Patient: sex F, age 57
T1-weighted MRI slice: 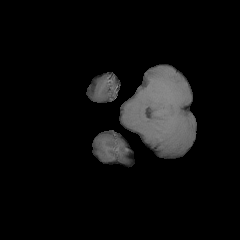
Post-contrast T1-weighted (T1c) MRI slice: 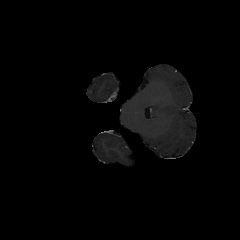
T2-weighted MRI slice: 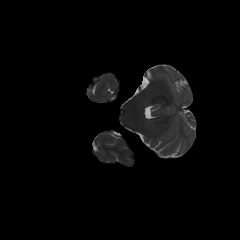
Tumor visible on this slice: no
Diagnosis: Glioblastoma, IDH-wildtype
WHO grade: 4